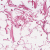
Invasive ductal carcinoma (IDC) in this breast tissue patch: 0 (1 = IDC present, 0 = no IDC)